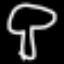
Label: mushroom